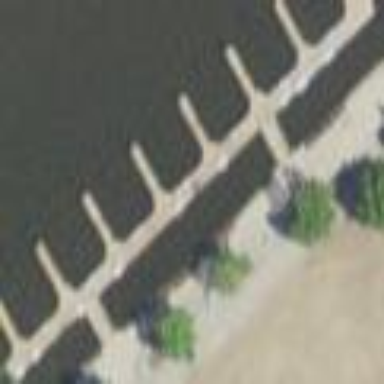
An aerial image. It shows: Man-made pier.